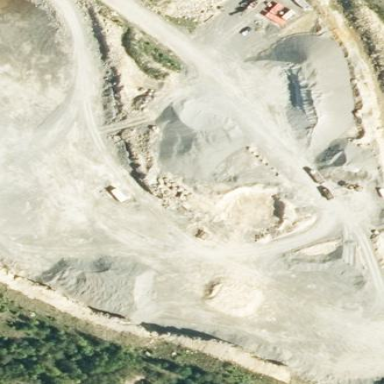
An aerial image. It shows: Quarry area.